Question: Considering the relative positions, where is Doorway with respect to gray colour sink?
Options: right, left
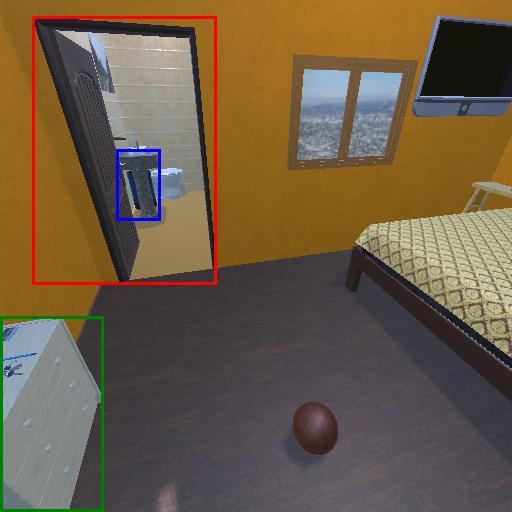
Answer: right